Interaction volume radius: 5 \u00c5
Interaction volume height: 10 \u00c5
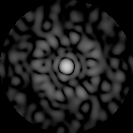
Disorder parameter: 0.8547